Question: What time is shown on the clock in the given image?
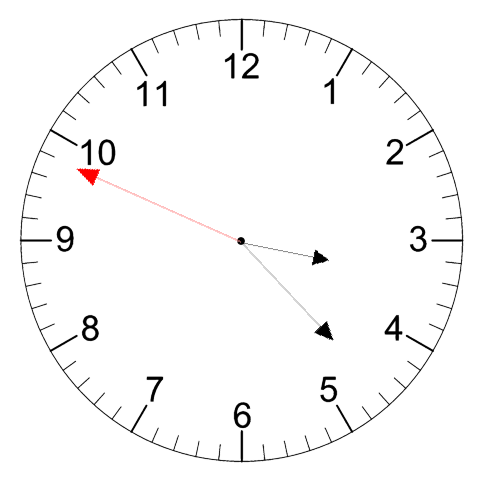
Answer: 03:22:49